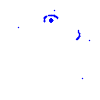
Particle: proton